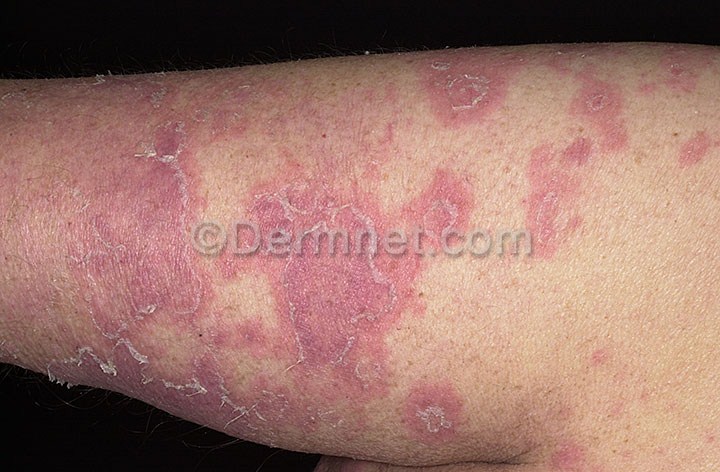
Disease: Psoriasis pictures Lichen Planus and related diseases